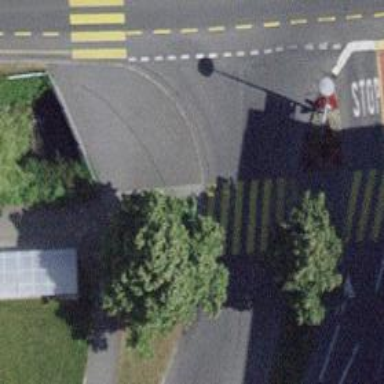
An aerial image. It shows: Kerb barrier.